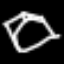
Label: diamond